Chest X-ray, PA view. Patient: 49 years old, sex M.
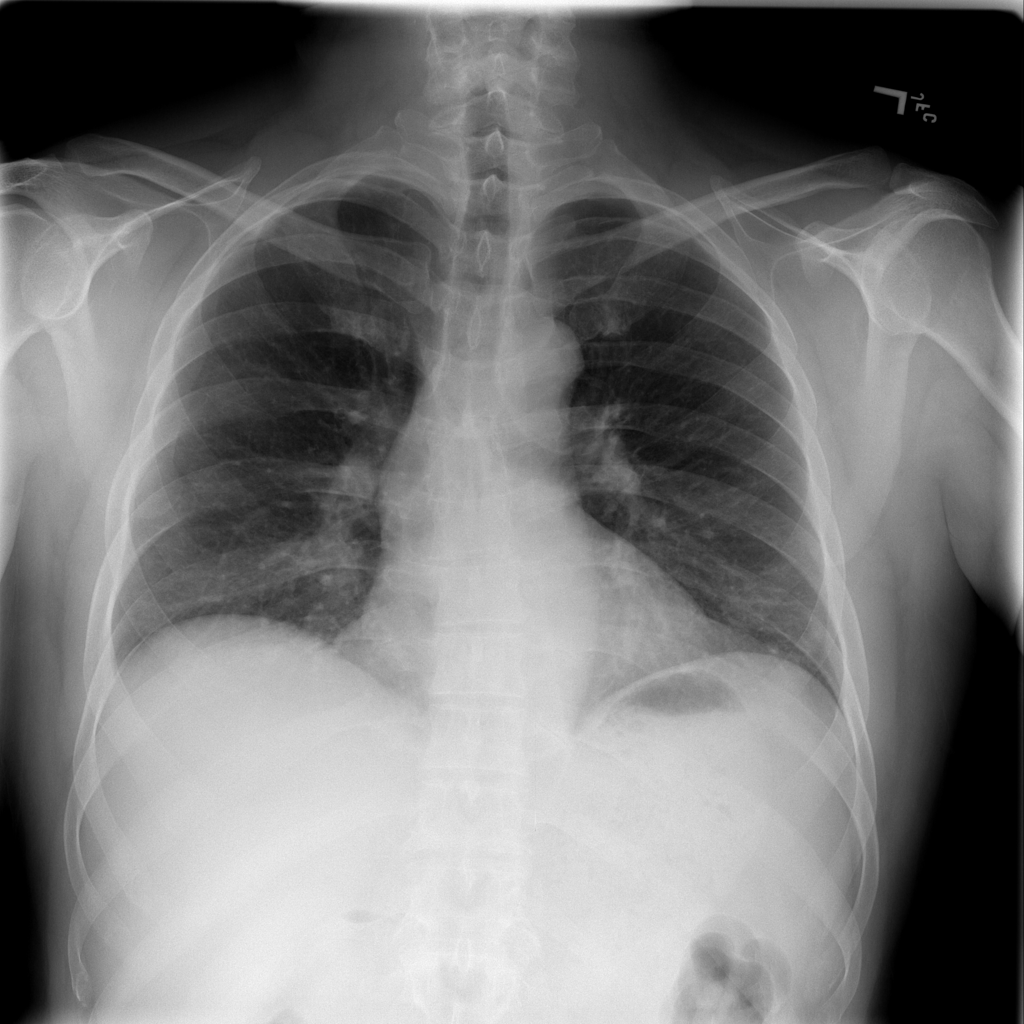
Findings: No Finding